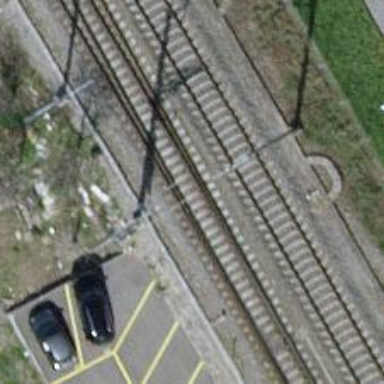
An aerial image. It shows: Single-track railway with electrified contact lines.